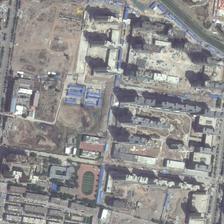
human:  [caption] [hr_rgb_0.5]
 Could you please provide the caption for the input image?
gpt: many buildings are surrounded by roads and bare ground .

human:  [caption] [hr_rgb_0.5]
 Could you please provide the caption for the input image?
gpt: many blue buildings and so much dust surrounded .

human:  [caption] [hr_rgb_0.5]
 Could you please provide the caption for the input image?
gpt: many building are around a playground and a bare ground .

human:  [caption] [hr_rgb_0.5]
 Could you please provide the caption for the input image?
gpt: a football field and a construction field stand side by side with many buildings embraced .

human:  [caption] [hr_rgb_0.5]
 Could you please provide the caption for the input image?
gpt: there are many houses next to a street and a playground surrounded by some green trees .